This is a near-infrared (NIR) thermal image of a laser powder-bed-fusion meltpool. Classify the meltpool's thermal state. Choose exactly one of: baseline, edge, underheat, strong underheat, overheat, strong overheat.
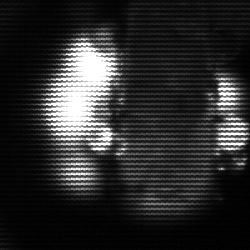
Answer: strong underheat